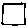
Label: square